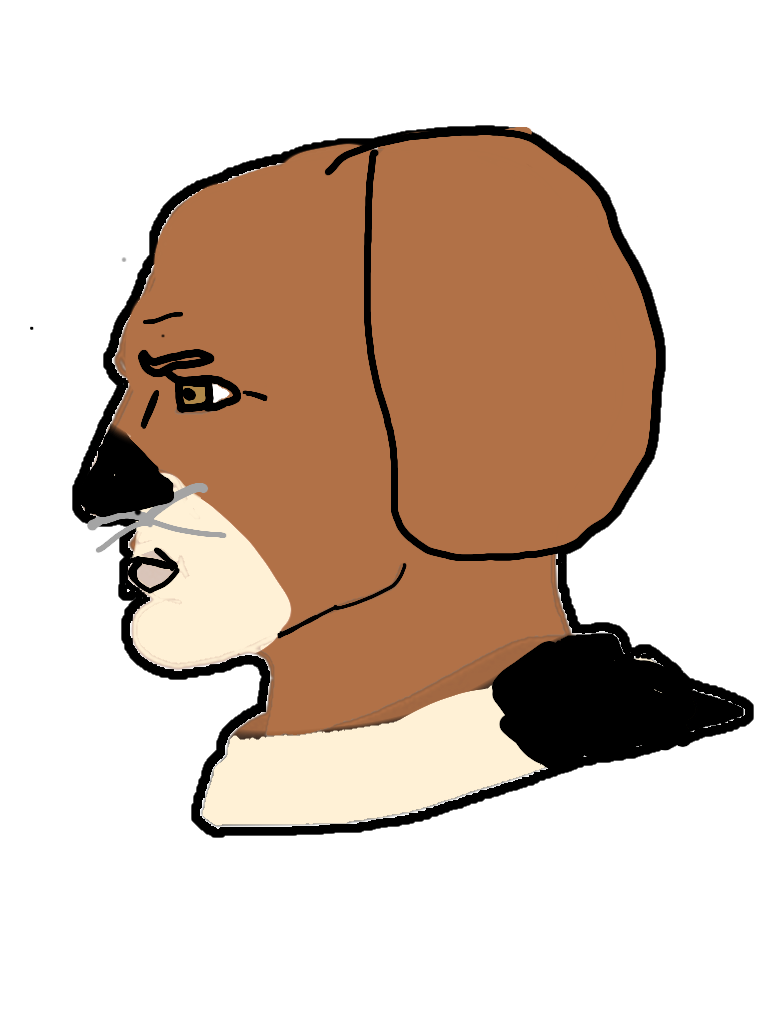
Label: 4_Yes_Chad